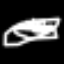
Label: hourglass